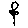
Label: flower